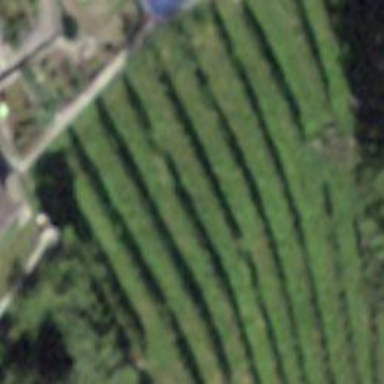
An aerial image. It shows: Vineyard growing grapes.